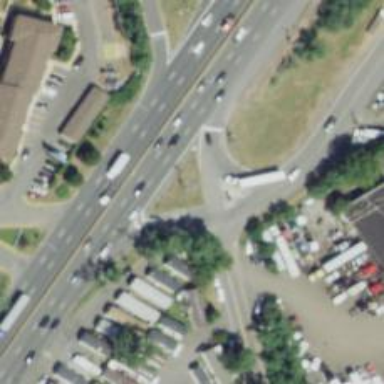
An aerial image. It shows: Trunk link highway.